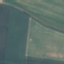
Label: AnnualCrop